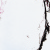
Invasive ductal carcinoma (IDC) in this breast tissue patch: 0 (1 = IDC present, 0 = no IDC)